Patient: sex M, age 78
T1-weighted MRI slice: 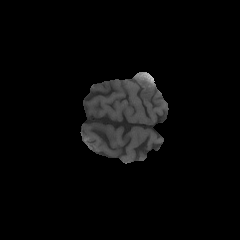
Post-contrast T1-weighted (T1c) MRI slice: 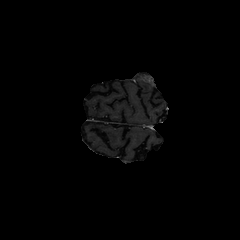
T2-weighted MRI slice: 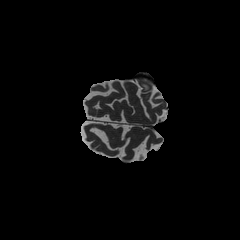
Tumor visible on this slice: yes
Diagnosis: Glioblastoma, IDH-wildtype
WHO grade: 4